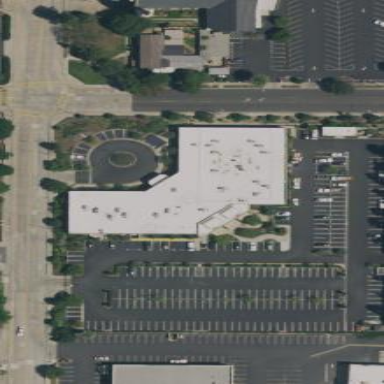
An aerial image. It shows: Commercial building.